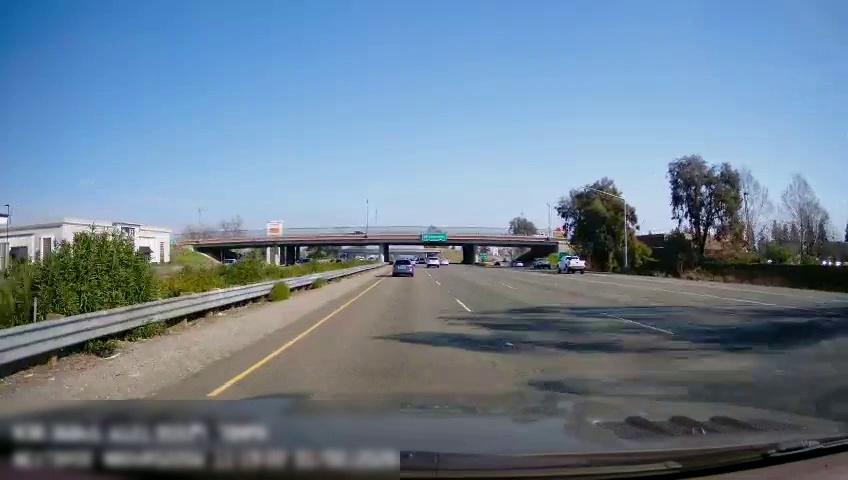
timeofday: Day
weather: Sunny
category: Drivable Space
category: Vehicles | Car
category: Vehicles | SUV
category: Vehicles | Car
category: Vehicles | Truck
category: Vehicles | Car
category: Vehicles | Car
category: Lanes | Current Lane
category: Lanes | Current Lane
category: Lanes | Alternate Lane
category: Lanes | Alternate Lane
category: Lanes | Alternate Lane
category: Traffic | Lights
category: Traffic | Lights
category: Traffic | Signs